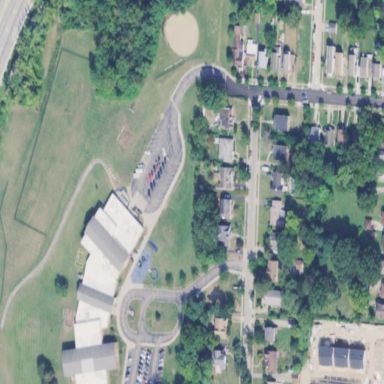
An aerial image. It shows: School.